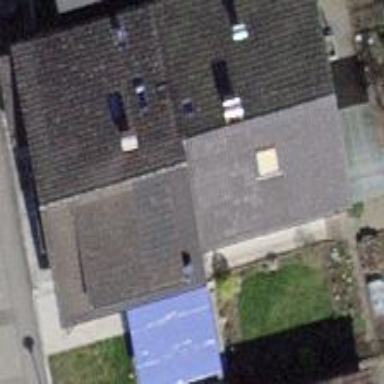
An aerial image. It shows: Semi-detached house with gabled roof.